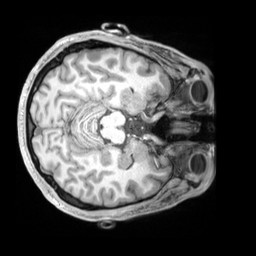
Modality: T1w
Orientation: axial
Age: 24
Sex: male
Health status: ill
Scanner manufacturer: siemens
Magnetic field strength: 3 T
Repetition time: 2.2 s
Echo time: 0.00218 s